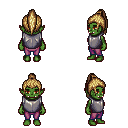
a pixel art fantasy rpg character, female body template, orc, green skin, steel chest armor, magenta pants, blonde long topknot hairstyle, four views (front, back, left, right), 2x2 character sprite sheet, small pixel art, hard edges, no anti-aliasing